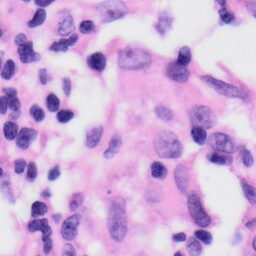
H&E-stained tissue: Skin